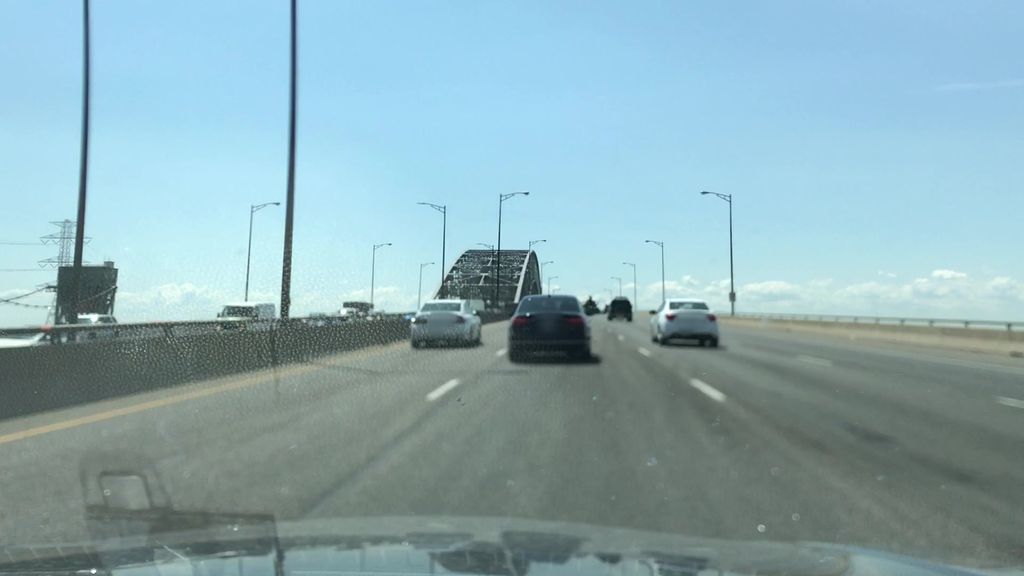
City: hamilton